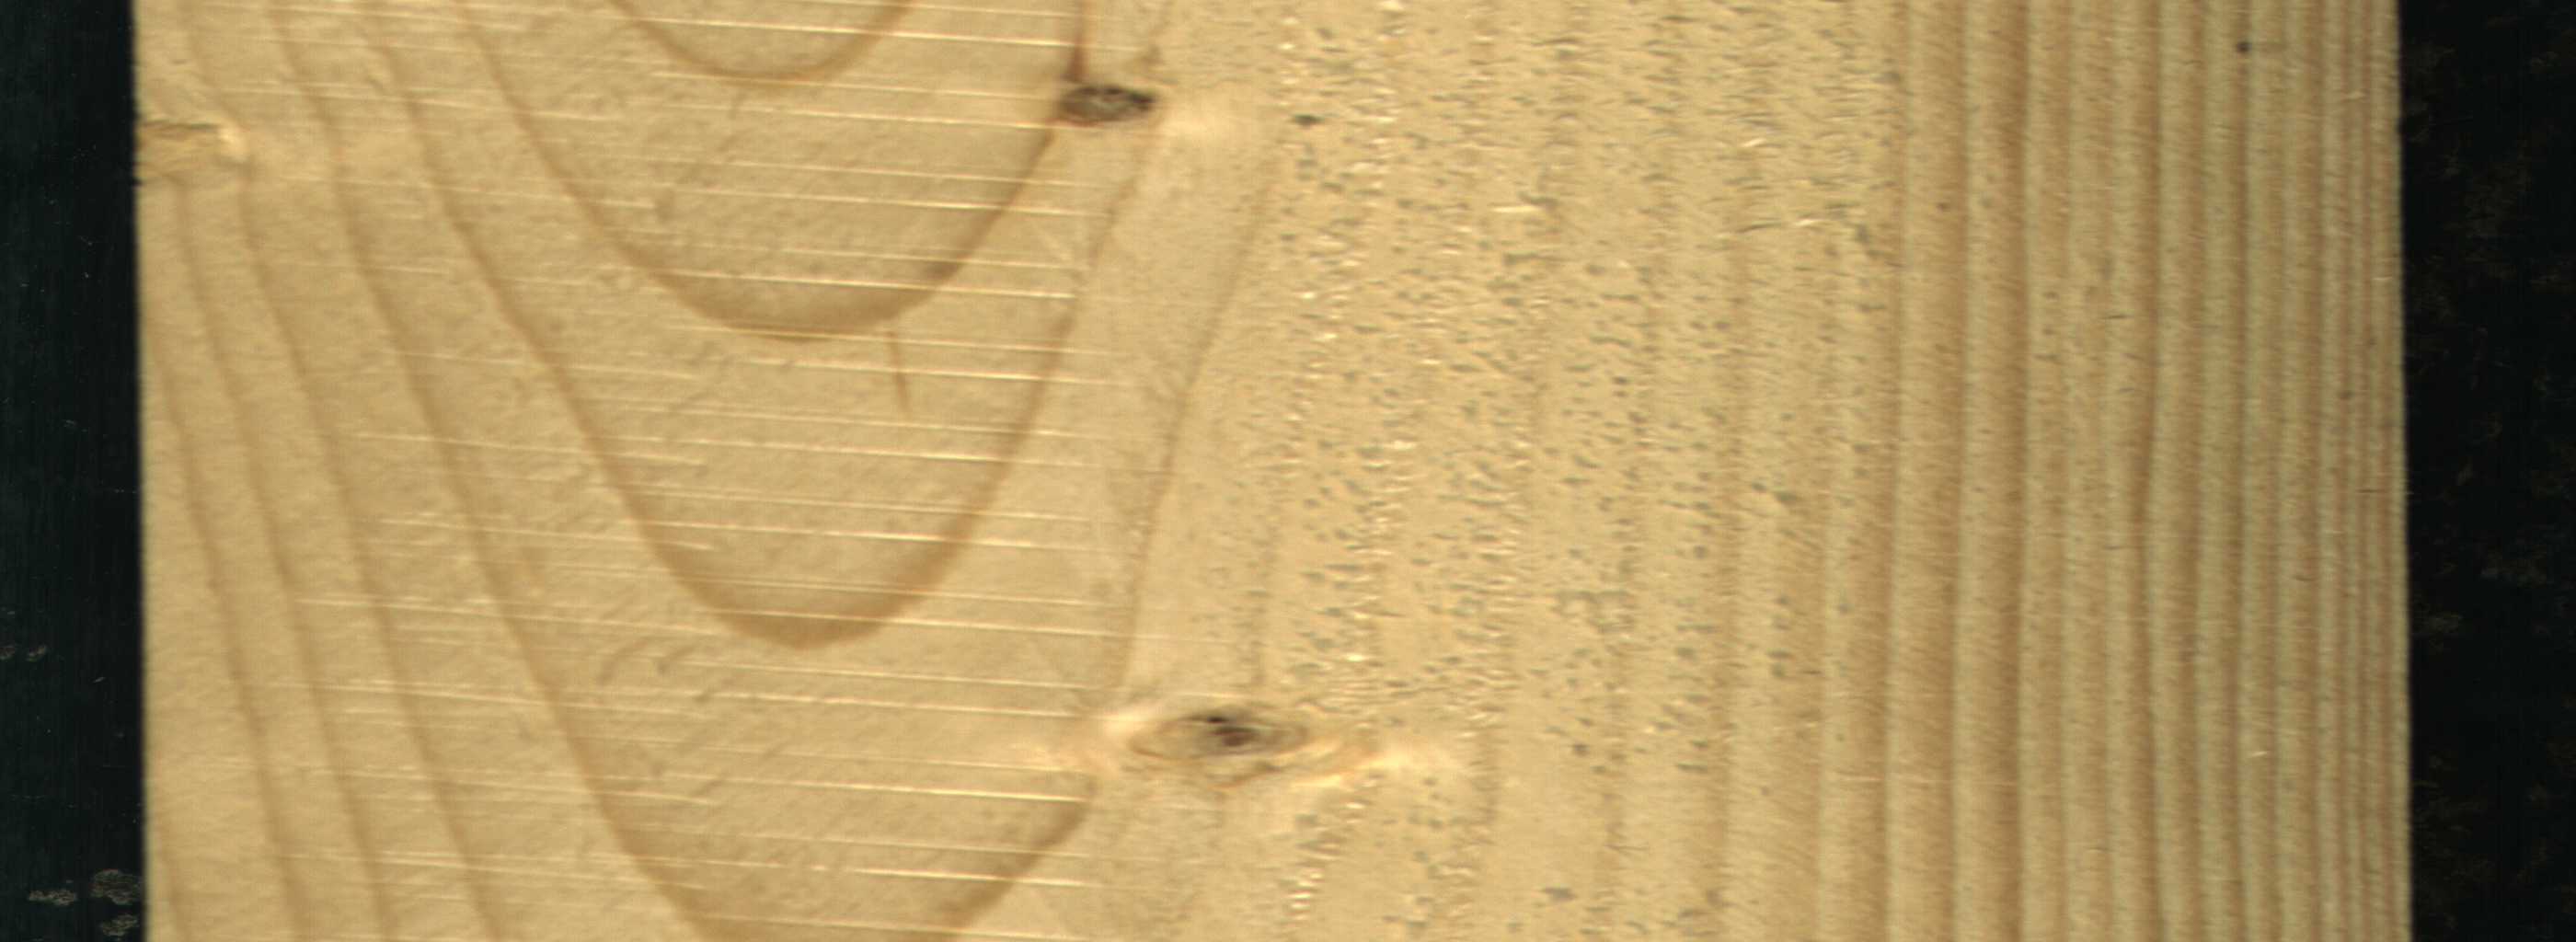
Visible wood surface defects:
Live_Knot
Live_Knot